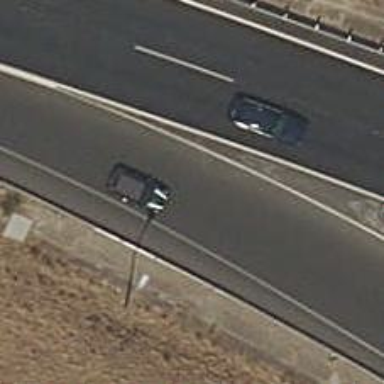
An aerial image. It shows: Motorway link.